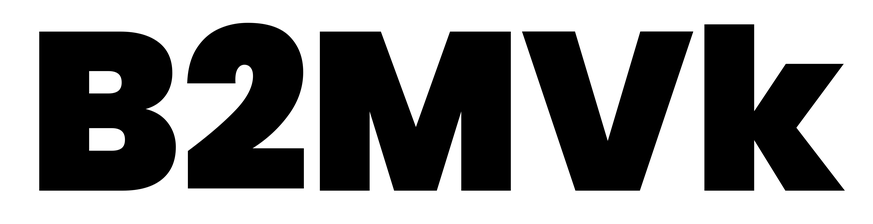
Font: Poppins-Black